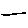
Label: line